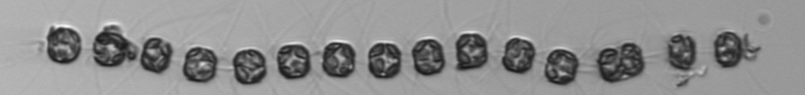
Label: Thalassiosira